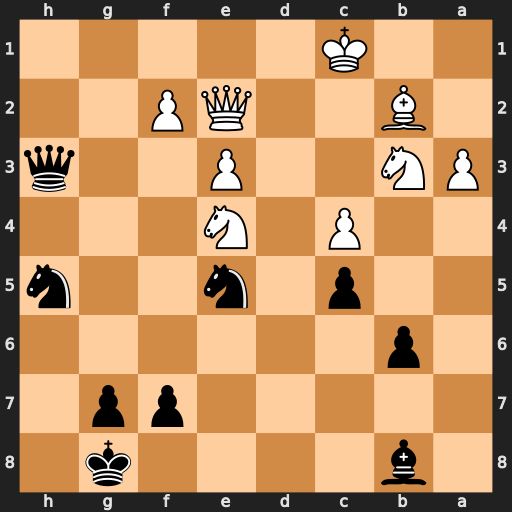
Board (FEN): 1b4k1/5pp1/1p6/2p1n2n/2P1N3/PN2P2q/1B2QP2/2K5
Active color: b
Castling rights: -
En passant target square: -
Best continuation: Qh1+ Kd2 Qxe4